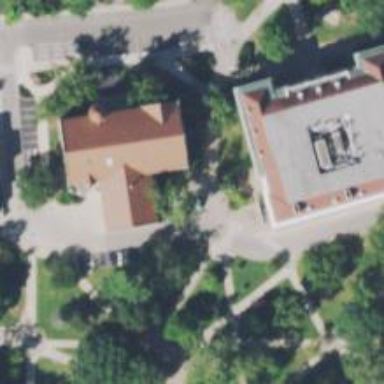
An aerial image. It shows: University building.